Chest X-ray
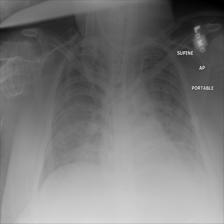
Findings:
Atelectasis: negative
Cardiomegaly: negative
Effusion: negative
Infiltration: negative
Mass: negative
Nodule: negative
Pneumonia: negative
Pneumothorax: negative
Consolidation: negative
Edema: negative
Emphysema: negative
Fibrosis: negative
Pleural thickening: negative
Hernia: negative